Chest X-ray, PA view. Patient: 27 years old, sex M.
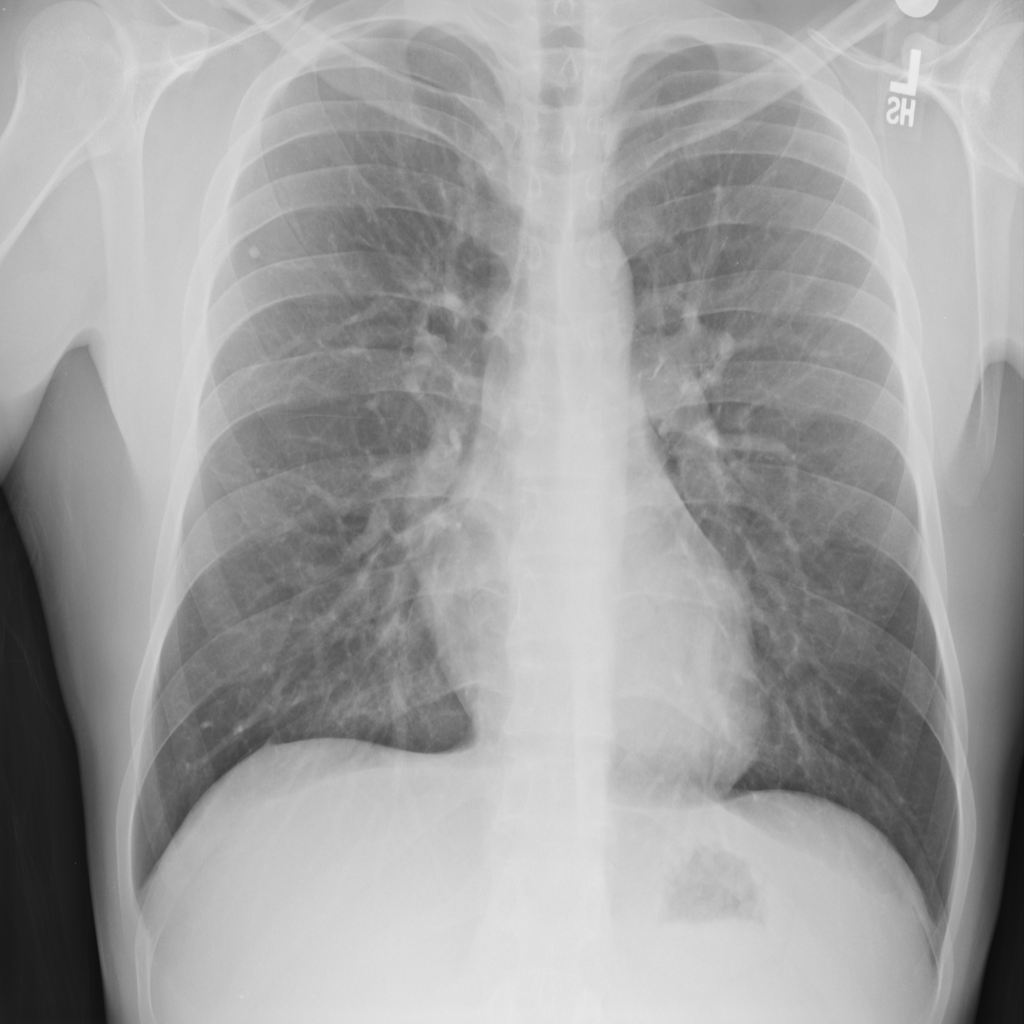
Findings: No Finding